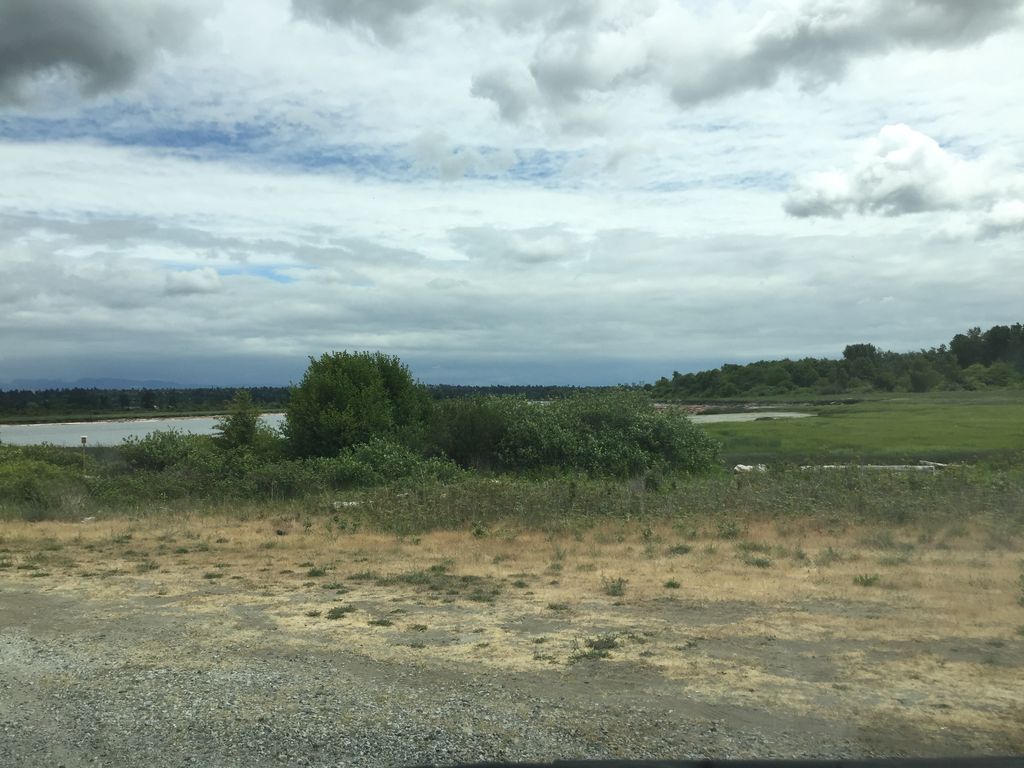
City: vancouver